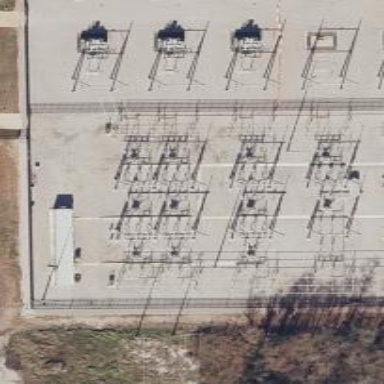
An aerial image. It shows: Switch used for power control.